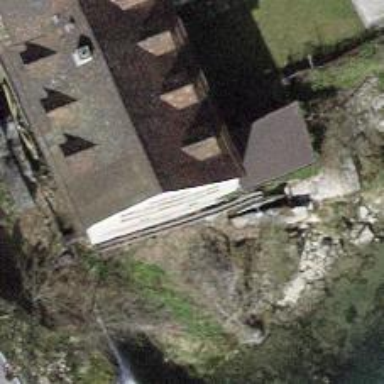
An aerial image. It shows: Watermill that is man-made.